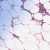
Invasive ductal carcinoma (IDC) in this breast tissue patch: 0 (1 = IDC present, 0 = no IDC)